Field crop: maize
Growth stage: 1
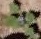
Species: chenopodium